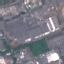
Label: Industrial